Field crop: tomato
Growth stage: 1
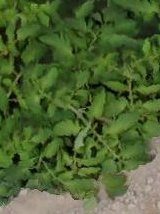
Species: tomato